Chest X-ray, PA view. Patient: 42 years old, sex F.
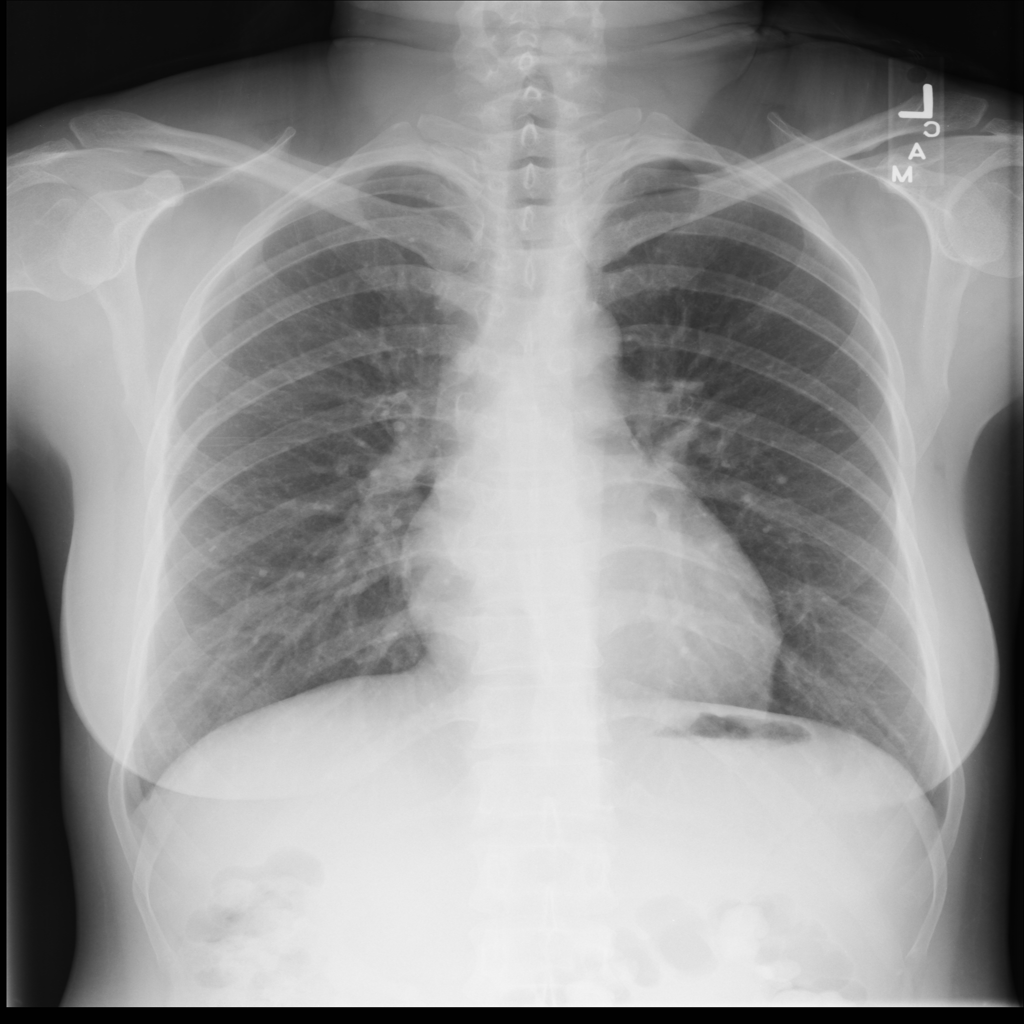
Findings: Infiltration